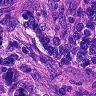
Metastatic tissue present: yes